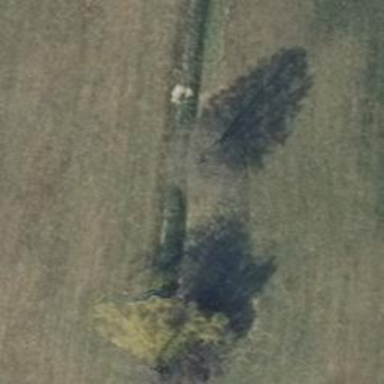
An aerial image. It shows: Evergreen needle-leaved tree.